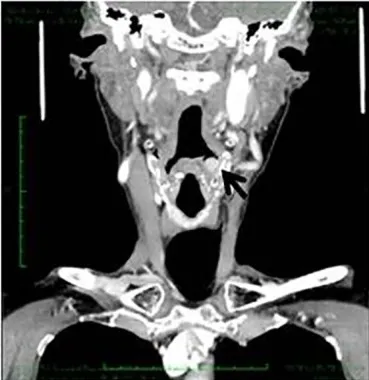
Axial).
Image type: radiology (ct)